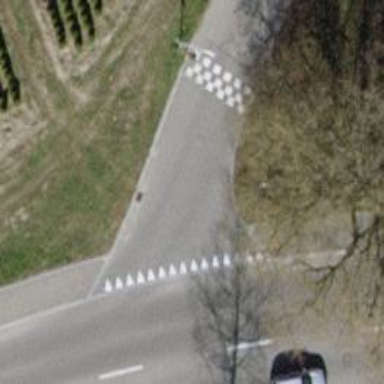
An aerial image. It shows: Road with "give way" sign.